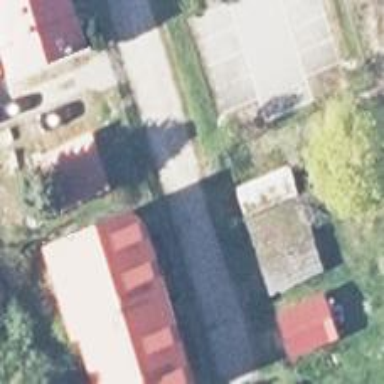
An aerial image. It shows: Gabled building.